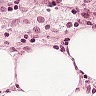
Metastatic tissue present: no